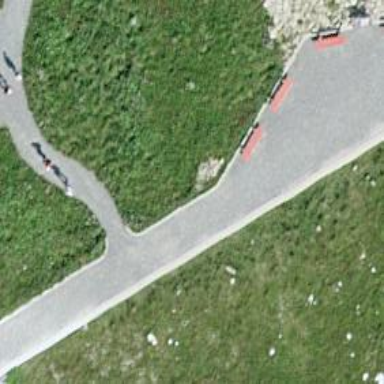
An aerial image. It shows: Bench.